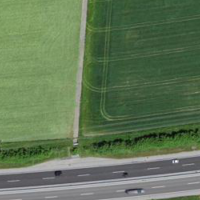
EUNIS habitat code: 57
Species observed at this site:
Falco subbuteo